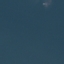
Label: SeaLake